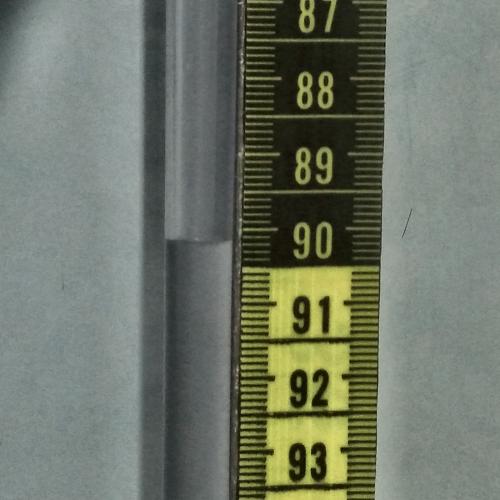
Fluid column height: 90.2 cm